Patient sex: M
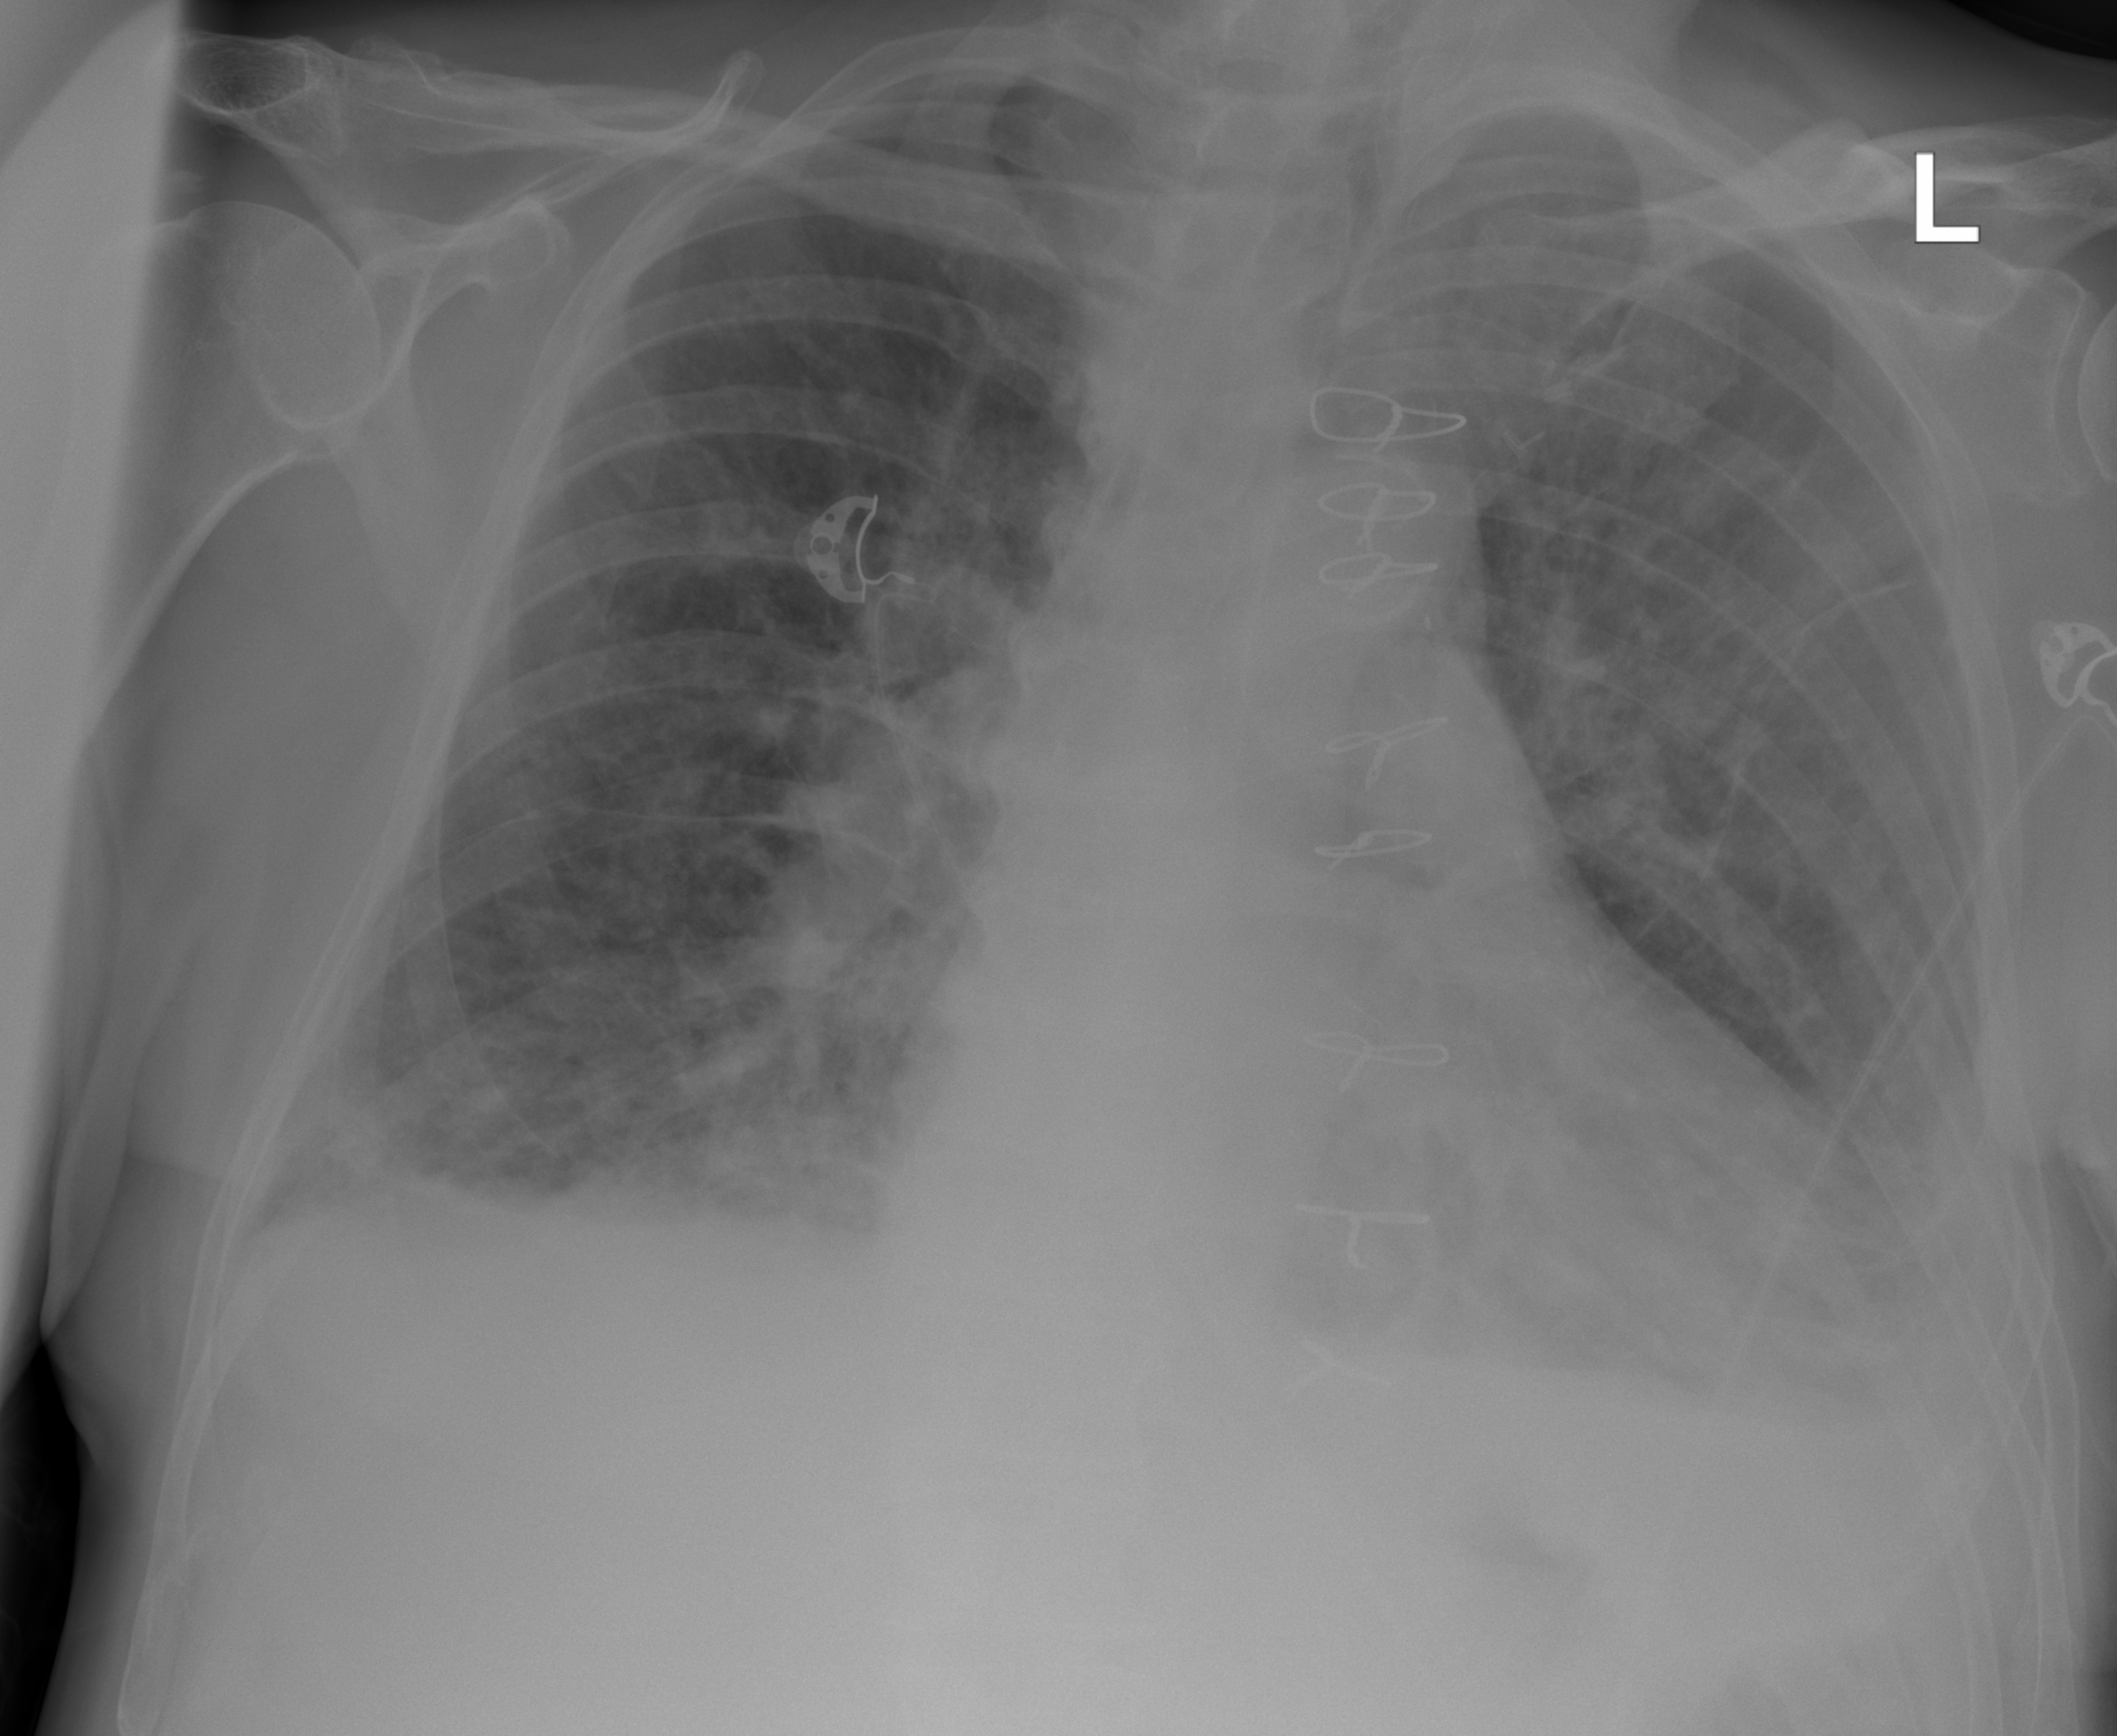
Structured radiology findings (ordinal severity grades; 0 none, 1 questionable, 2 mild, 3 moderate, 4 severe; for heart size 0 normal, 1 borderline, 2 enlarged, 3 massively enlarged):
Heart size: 1
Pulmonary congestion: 2
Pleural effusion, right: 2
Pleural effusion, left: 2
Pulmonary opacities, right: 2
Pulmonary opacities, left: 2
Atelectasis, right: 2
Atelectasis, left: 2